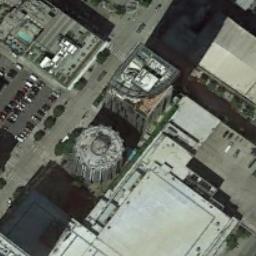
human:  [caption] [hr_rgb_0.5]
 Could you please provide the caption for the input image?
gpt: There are several tall buildings .

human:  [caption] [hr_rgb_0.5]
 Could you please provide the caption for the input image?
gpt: In a business district there are several tall buildings of different shapes and several roads with many cars  There are many cars in the open space beside the road .

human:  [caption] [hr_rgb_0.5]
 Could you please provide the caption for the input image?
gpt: The commercial area is near a parking lot .

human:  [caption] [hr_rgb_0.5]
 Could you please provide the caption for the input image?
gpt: A commercial area has lots of buildings and a parking lot is next to the commercial area .

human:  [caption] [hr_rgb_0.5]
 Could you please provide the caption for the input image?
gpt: There are some buildings with white roofs by the roadside on a commercial area .